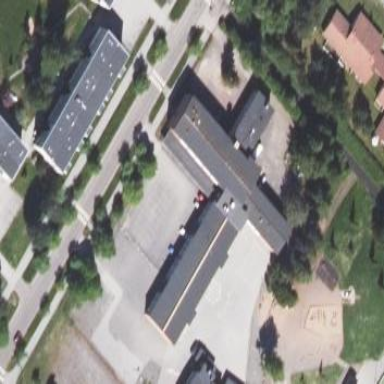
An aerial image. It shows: School building.